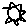
Label: sun